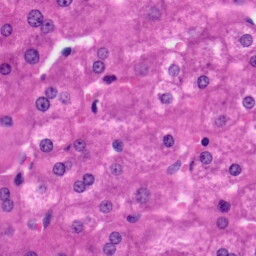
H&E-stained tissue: Liver